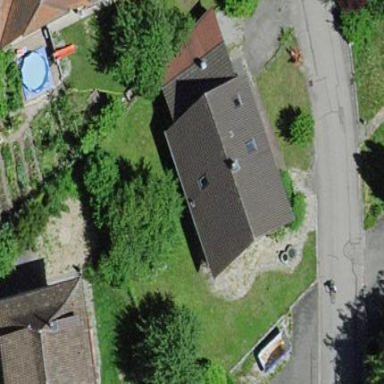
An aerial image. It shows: Residential building.